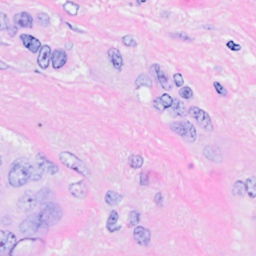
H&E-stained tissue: Breast